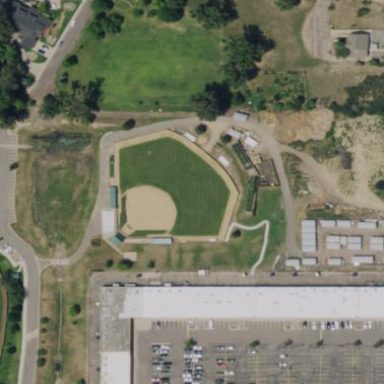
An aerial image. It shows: Baseball pitch for leisure land.